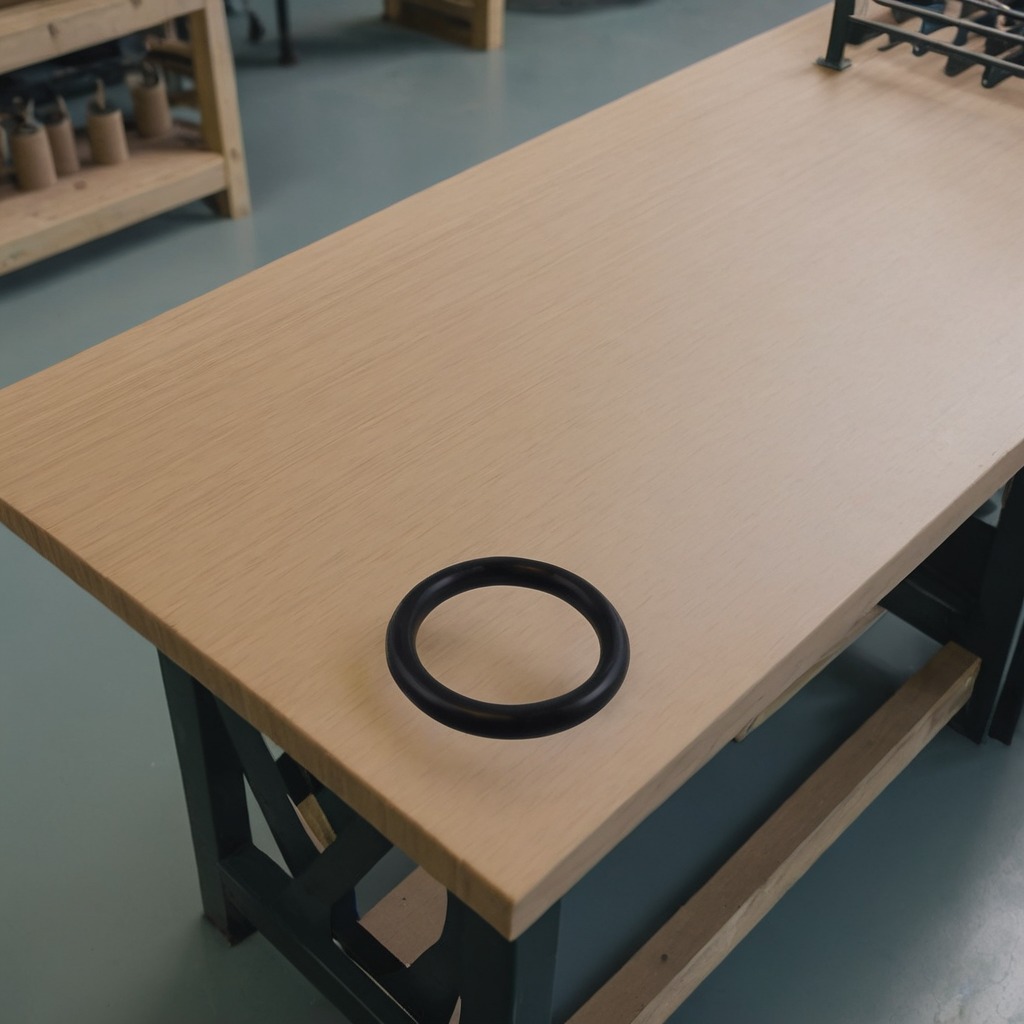
A rubber O-ring is lying on the workbench inside a coastal fishing gear workshop.